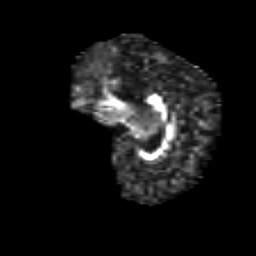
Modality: FA
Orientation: sagittal
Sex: male
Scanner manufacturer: siemens
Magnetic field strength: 3 T
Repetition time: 5 s
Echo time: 0.071 s